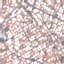
Label: Residential